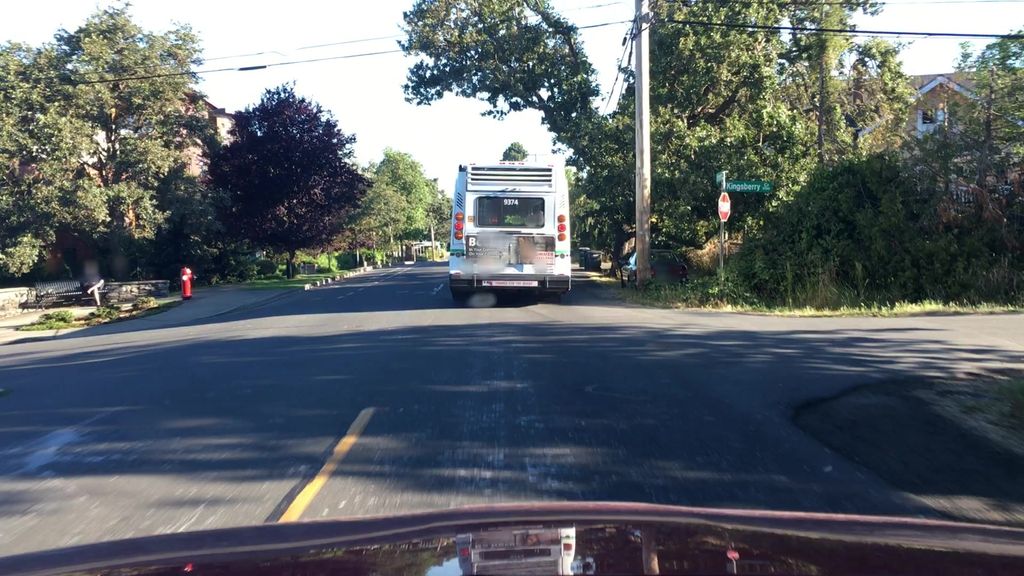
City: victoria